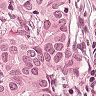
Metastatic tissue present: yes